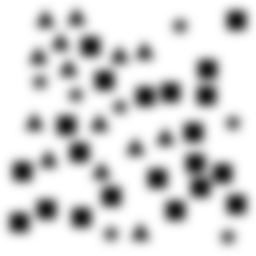
Squares: 21
Triangles: 14
Stars: 7
Total shapes: 42